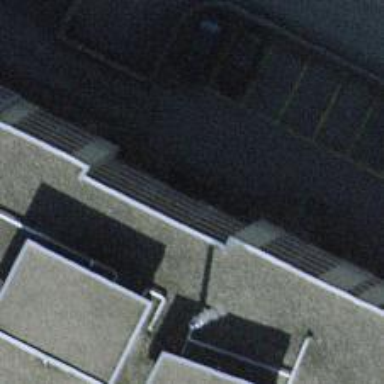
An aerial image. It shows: Parking area.